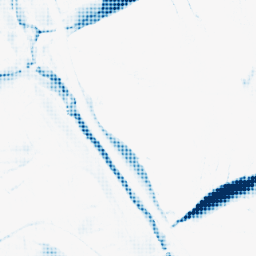
Category: morphological
Decomposition family: morphological_ellipse
Decomposition parameters: operation: closing
width: 30
height: 5
Upsampling method: sinc_blackman
Upsampling parameters: scale: 4
kernel_size: 4
Upsampling scale: 4